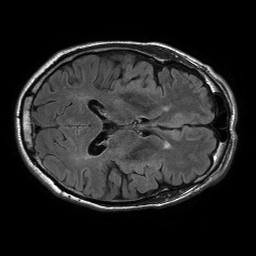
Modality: FLAIR
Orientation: axial
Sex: male
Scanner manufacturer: philips
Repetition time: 11 s
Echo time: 0.125 s